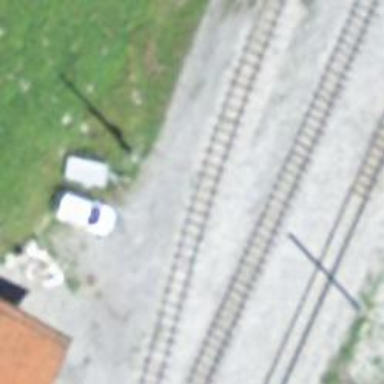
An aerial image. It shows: Narrow-gauge railway with single track running through yard. The railway is electrified with contact line.